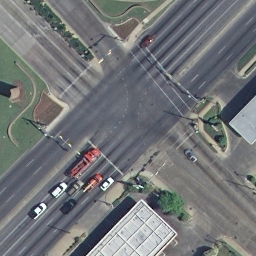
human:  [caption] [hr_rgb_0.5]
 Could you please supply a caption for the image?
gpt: An intersection only with some houses and plants at the corners .

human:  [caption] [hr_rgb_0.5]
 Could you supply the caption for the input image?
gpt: An intersection with two roads vertical to each other .

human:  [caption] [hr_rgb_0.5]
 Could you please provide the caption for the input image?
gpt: An intersection with some houses and plants at the corners .

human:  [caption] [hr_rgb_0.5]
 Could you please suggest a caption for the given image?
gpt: An intersection with some cars on the road .

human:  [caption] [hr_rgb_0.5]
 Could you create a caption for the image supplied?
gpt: An intersection with two roads vertical to each other .